Question: I have two storyboards, and both contain a TabBarController. Let's call the first storyboard/TabBarController and the second
When I segue from to , the UI appears, but the tab bar remains.
How can I segue from to such that the UI tabbar changes.
EDIT:
# My goal

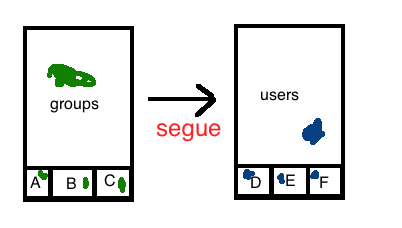
Answer: What you're asking to do is perfectly legal and easy. Simple do a present / modal segue from one UITabBarController to the other. This will completely replace the interface (the first tab bar controller and its tab bar) with a new interface (the second tab bar controller and tab bar).